Question: 1. I have four storyboard files in the project.
2. In the "TabView.storyboard", I create three Storyboard Reference instances and link them to the other storyboard respectively.

1. Then I run the app in the simulator and device. The title and icon image on the tab bar item just don't appear(both on simulator and device).
, if I crate the UITabBarController and it's view controllers in common way, and use "Editor->Refactor to storyboard" option in the menu, the titles and icon images show normally.
It this a bug of Xcode7?
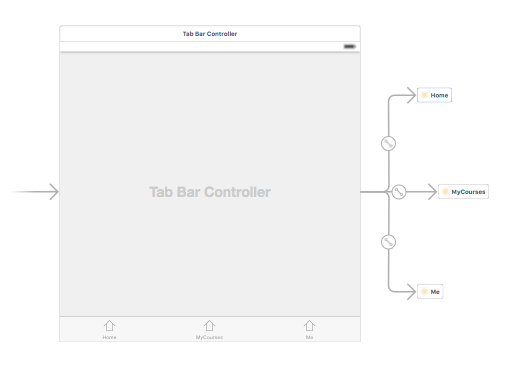
Answer: Seems like a similar issue to the <URL>.
> You need to add the tab bar item in the destination storyboard view controller.